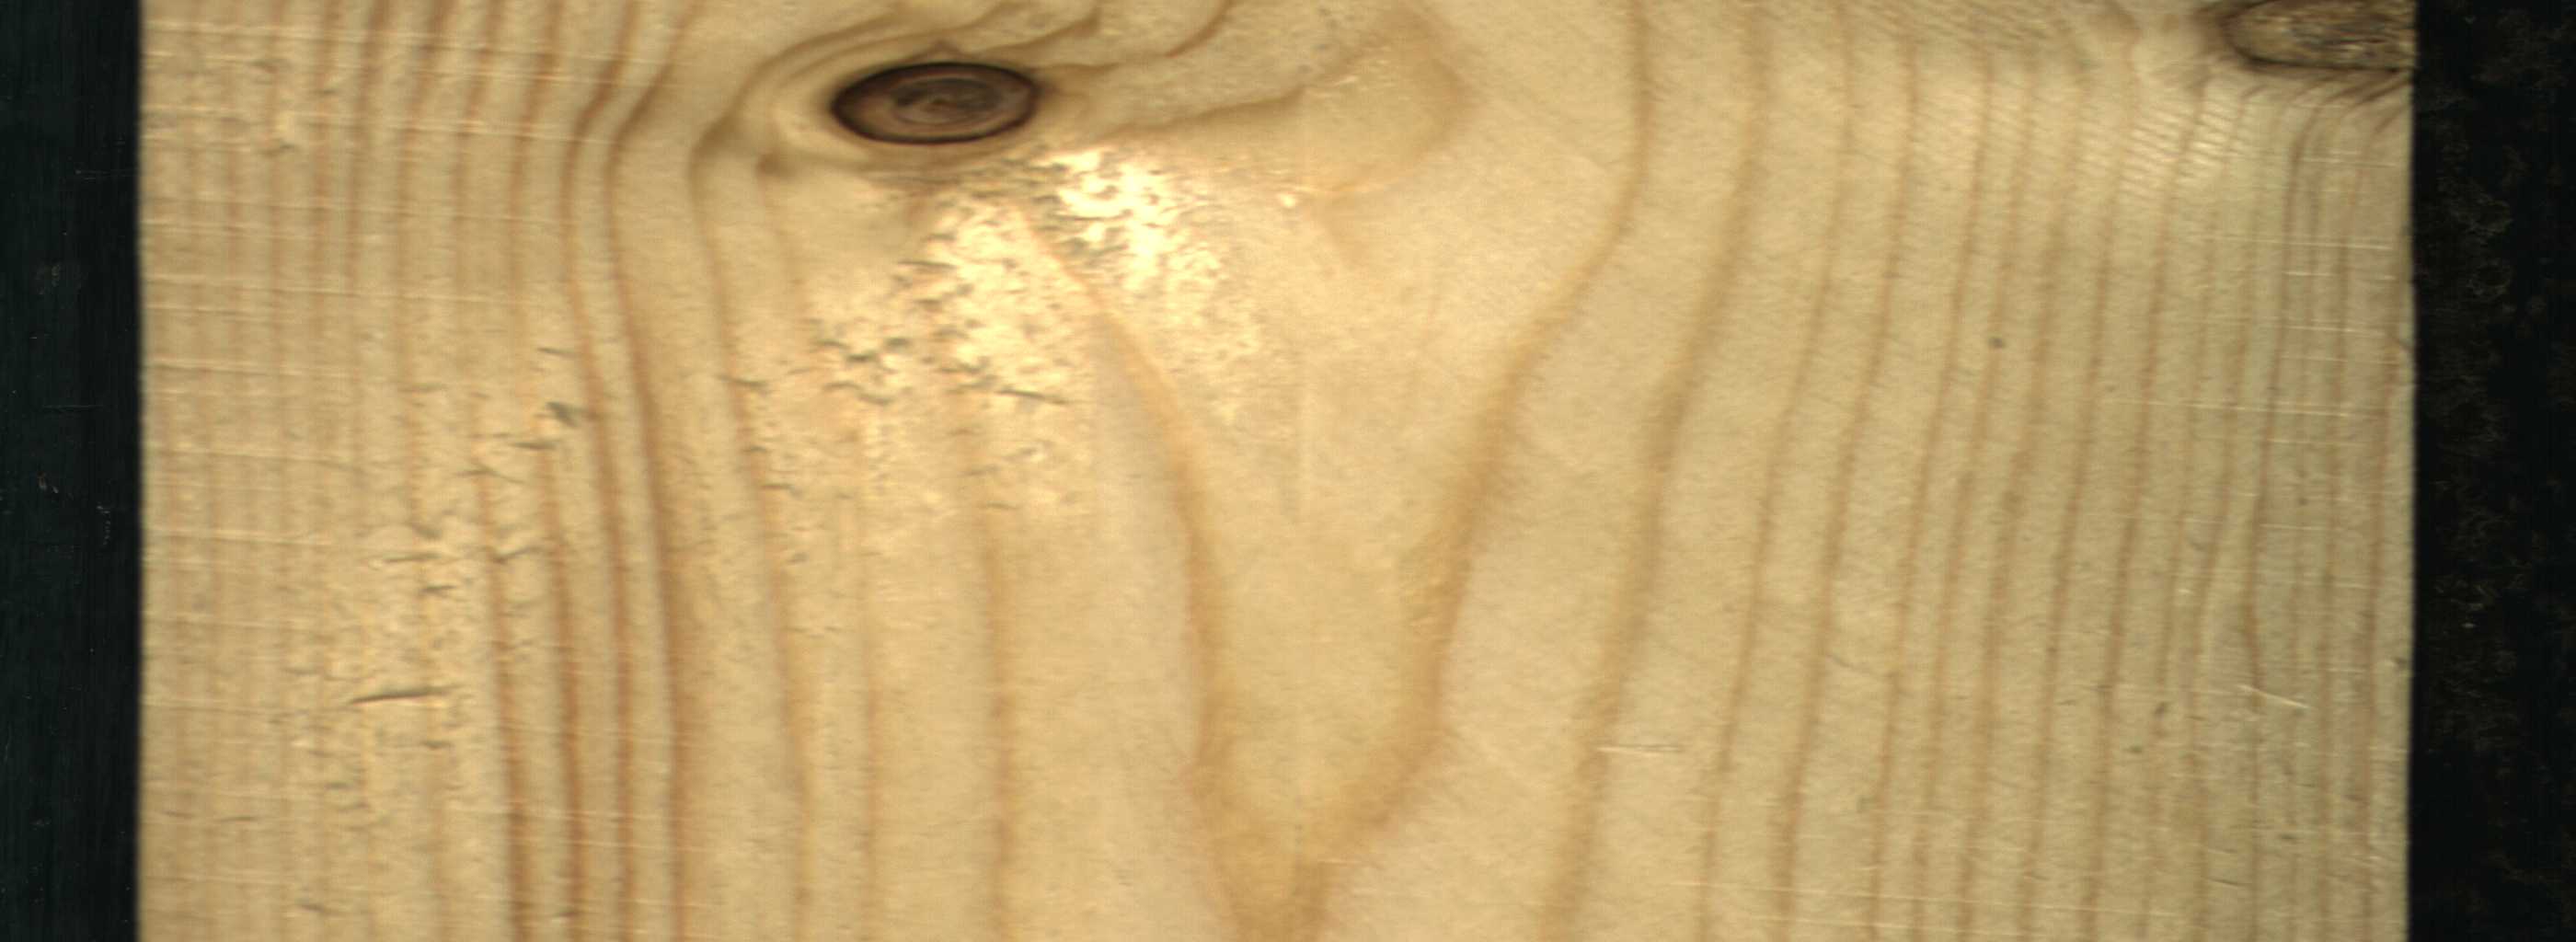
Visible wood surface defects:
Dead_Knot
Dead_Knot